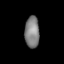
Tissue: skin
Cell type: Others
Senescence score: 0.2865
Nuclear area (px): 451
Mean DAPI intensity: 127.202